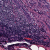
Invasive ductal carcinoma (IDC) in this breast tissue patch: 1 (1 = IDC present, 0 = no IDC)